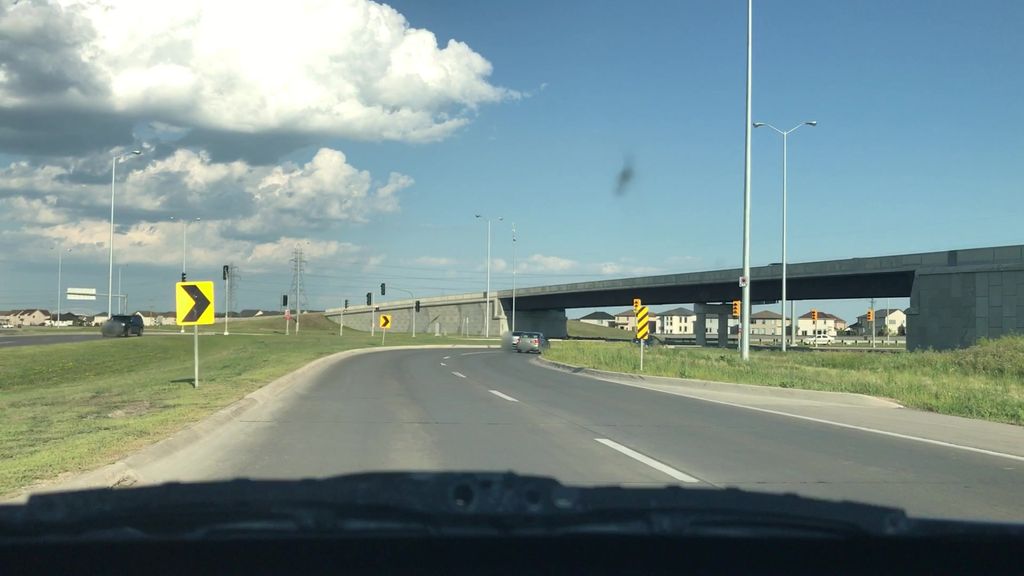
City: winnipeg